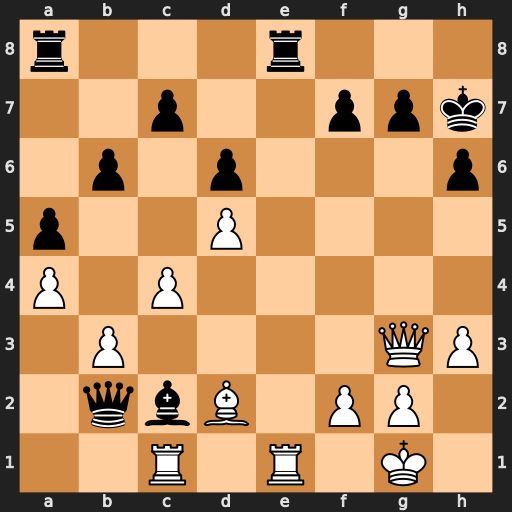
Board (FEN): r3r3/2p2ppk/1p1p3p/p2P4/P1P5/1P4QP/1qbB1PP1/2R1R1K1
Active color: w
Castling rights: -
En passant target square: -
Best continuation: Bc3 Qxc3 Qxc3